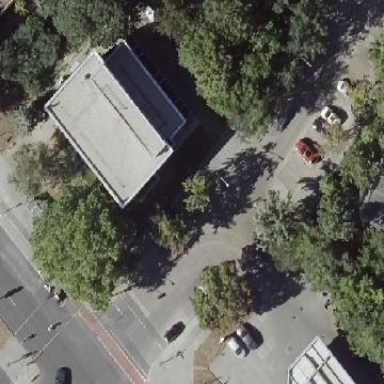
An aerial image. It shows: Service building.